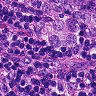
Metastatic tissue present: yes